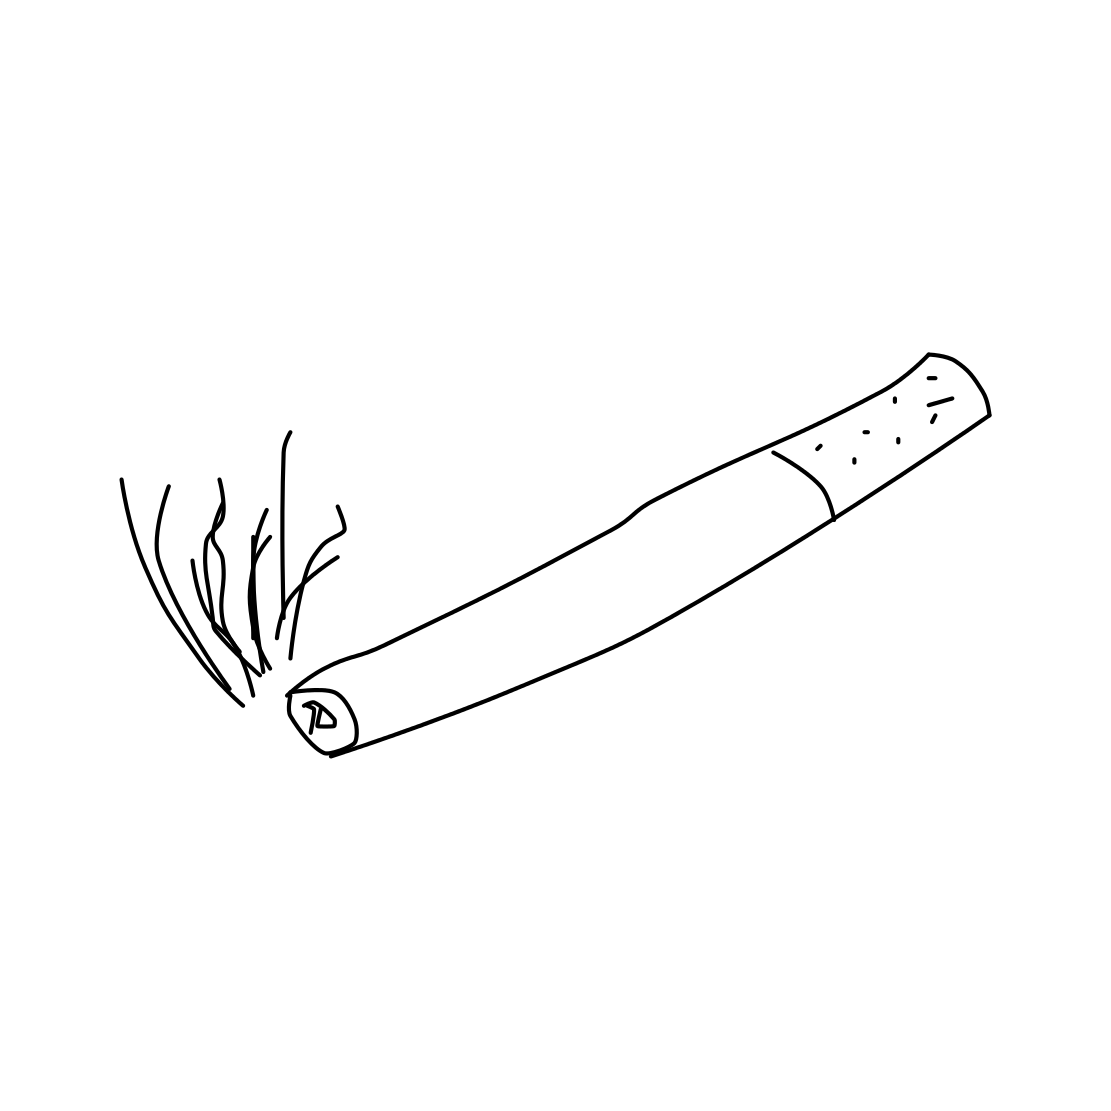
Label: cigarette